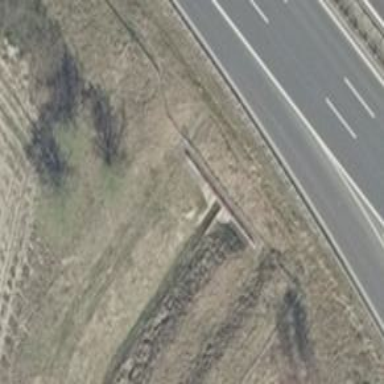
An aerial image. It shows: Culvert tunnel.